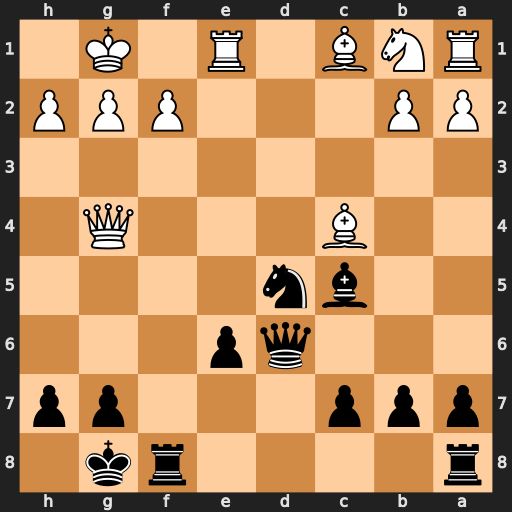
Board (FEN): r4rk1/ppp3pp/3qp3/2bn4/2B3Q1/8/PP3PPP/RNB1R1K1
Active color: b
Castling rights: -
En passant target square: -
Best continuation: Bxf2+ Kh1 Bxe1